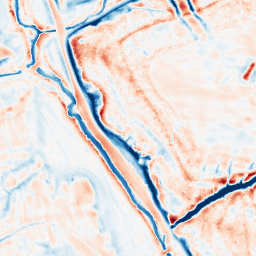
Category: edge_preserving
Decomposition family: bilateral
Decomposition parameters: d: 21
sigma_color: 75
sigma_space: 150
Upsampling method: cubic_catmull_rom
Upsampling parameters: scale: 8
Upsampling scale: 8